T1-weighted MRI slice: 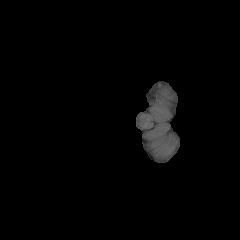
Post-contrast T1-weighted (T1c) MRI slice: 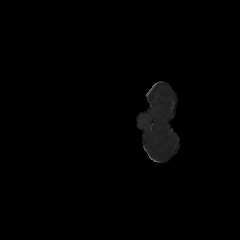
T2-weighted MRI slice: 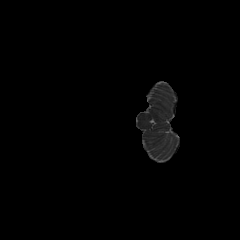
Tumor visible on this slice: no